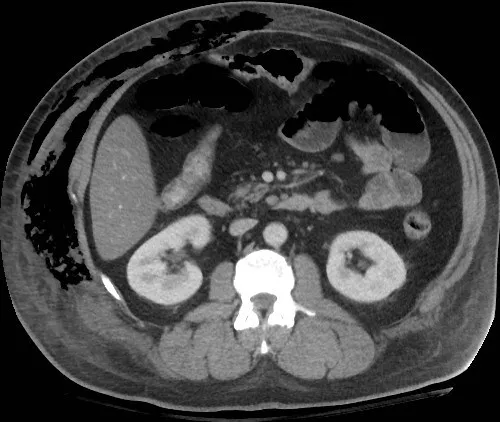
Soft tissue gas of the right abdominal wall.
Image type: radiology (ct)